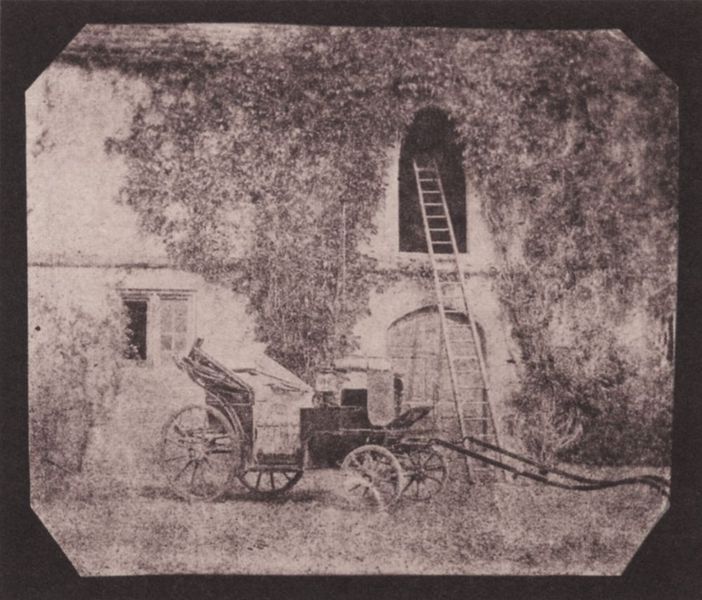
Titel: Kutsche mit Leiter im Hof von Lacock Abbey
Künstler: William Henry Fox Talbot
Standort: London
Institution: Science Museum
Schlagwörter: dunkel, schatten, weiß, landschaft, fenster, glas, grau, hell, holz, licht, schwarz, tür, gebäude, gras, haus, rasen, wiese, alt, wand, natur, strauch, busch, sonne, land, pflanze, pflanzen, pferd, räder, schuppen, ranken, türen, verlassen, mauer, hecke, bauernhof, hof, droschke, einspänner, kutsche, speichen, sepia, auto, rundbogen, wagen, leiter, wein, tor, foto, fotografie, photographie, buch, scheune, sprossen, schwarz weiss, deichsel, photo, gemäuer, bewachsen, efeu, bauernhaus, stall, achse, achsen, stäucher, gespann, reifen, automobil, heuschober, pferdekutsche, tenne, schober, verdeck, daguerrotypie, egel, 19. jahrhundert, kitsche, lastentor, offenes